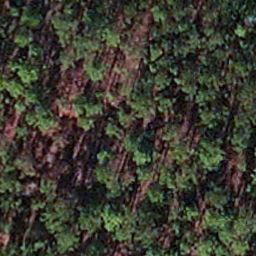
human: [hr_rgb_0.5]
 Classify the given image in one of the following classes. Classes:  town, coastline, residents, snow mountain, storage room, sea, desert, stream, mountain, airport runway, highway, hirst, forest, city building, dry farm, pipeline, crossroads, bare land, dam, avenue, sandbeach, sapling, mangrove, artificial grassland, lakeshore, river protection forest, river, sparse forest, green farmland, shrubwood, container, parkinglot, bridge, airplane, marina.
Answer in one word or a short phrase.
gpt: sapling